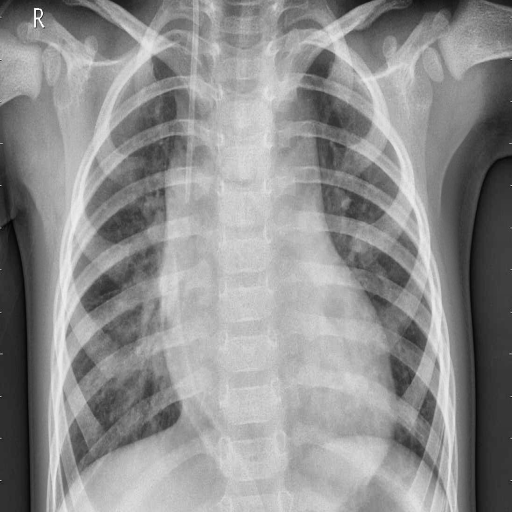
Finding: PNEUMONIA